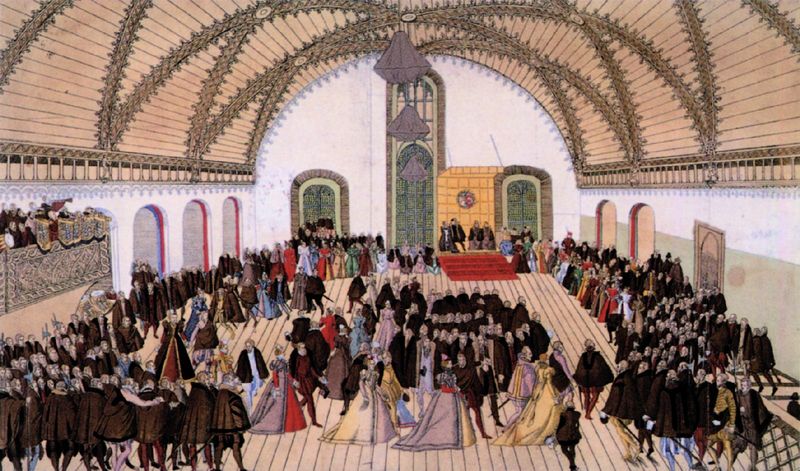
Titel: Hochzeit Wilhelm V. mit Renata von Lothringen (Der Festsaal im Münchener „Tanzhaus“ im Jahr 1568)
Künstler: Nikolaus Solis
Institution: Münchener Stadtmuseum, Sammlung Graphik und Gemälde, Inv. G 58/299
Schlagwörter: gemälde, mann, frauen, gelb, menschen, kleider, lampen, männer, raum, zeichnung, rot, ball, gesellschaft, tanz, versammlung, mantel, adel, decke, bogen, türen, dielen, empore, loge, saal, geländer, galerie, halle, bögen, wände, gewölbe, rippen, wappen, edelmänner